This continuous-wavelet-transform scalogram was computed from a bearing vibration snapshot. Diagnose the bearing from this image, choosing from: normal, inner_race, outer_race, ball.
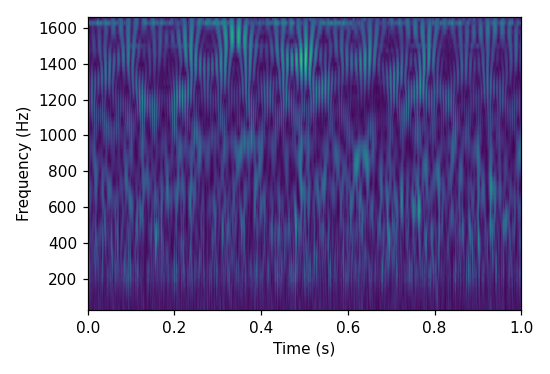
Answer: outer_race